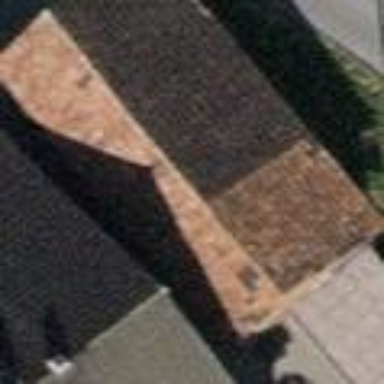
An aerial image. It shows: Garage building.